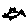
Label: bird